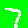
Digit: 7